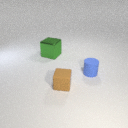
large green metal cube to the left of small blue rubber cylinder